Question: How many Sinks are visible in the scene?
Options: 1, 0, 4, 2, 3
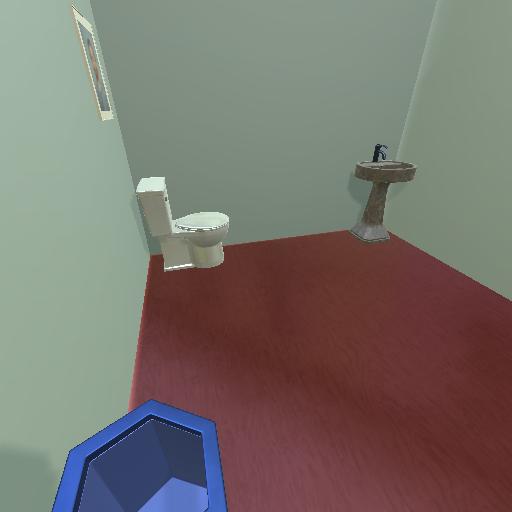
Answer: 1